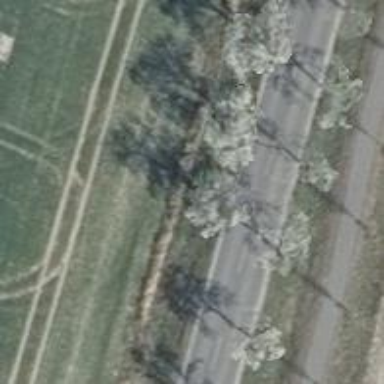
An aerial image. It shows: Row of trees in natural setting.